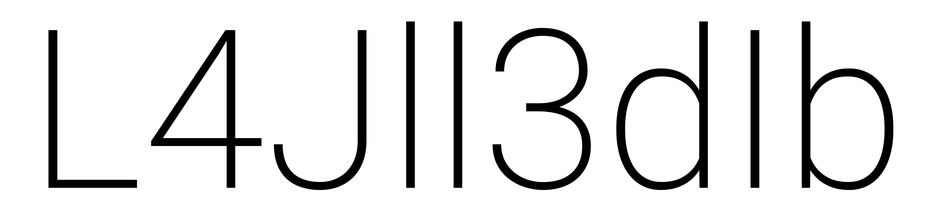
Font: Roboto_ExtraLight